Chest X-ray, AP view. Patient: 62 years old, sex F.
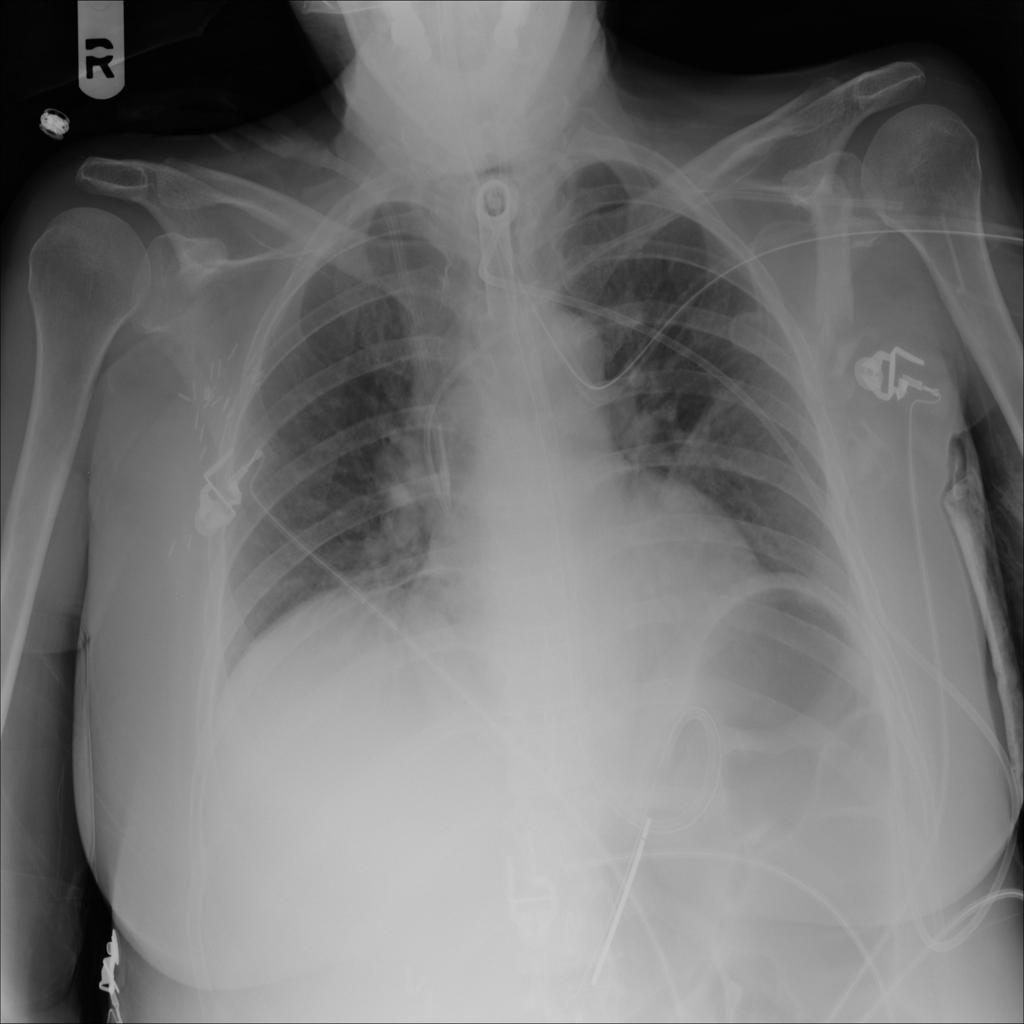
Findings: No Finding